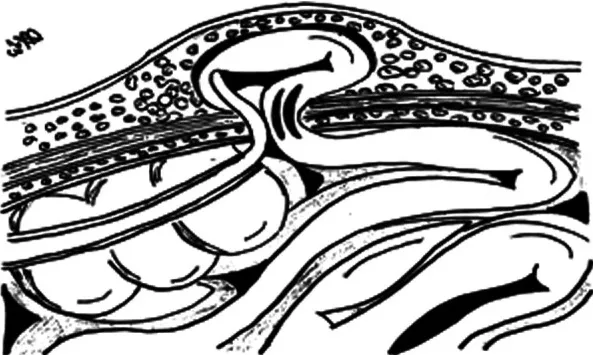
An illustrated image showing intraoperative findings with the gangrenous appendix located in the herniary sac. The skin incision is a semilunar incision (U-shaped) below the umbilical scar but we needed to expand the latter with a median longitudinal cut towards the pelvic bone in order to control the intestinal loops for ischemic areas.
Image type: radiology (x_ray)